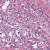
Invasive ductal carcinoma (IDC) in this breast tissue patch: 1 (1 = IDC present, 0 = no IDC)